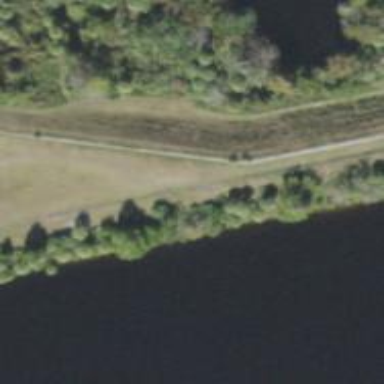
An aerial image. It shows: Abandoned waterway.